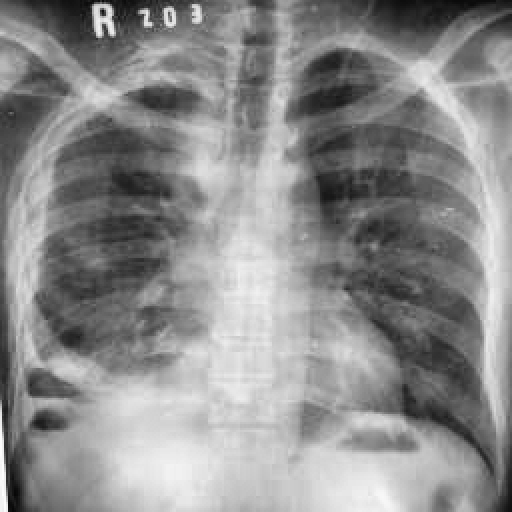
Finding: TUBERCULOSIS